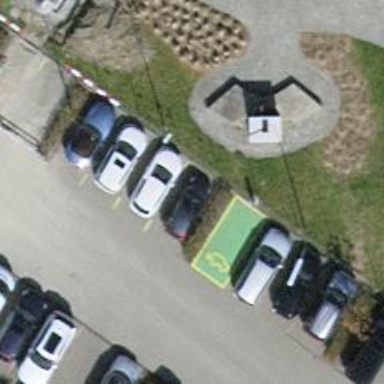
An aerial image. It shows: Charging station.